Question: Anyone any idea what is up with this Magento install?
Altered some settings on a vhost (unrelated to the vhost for this particular site), and afterwards this site stopped loading?
I changed the settings back but the page still loads incorrectly.
Here is a browser shot of what it looks like, as you can see, almost blank...

This is the log that Magento is throwing:
'''
2014-07-20T14:11:41+00:00 ERR (3):
exception 'Mage_Core_Exception' with message 'Invalid block type: Mage_Banners_Block_Banners' in /home/nginx/dutchbarnheadshop/public/app/Mage.php:595
Stack trace:
#0 /home/nginx/dutchbarnheadshop/public/app/code/core/Mage/Core/Model/Layout.php(495): Mage::throwException('Invalid block t...')
#1 /home/nginx/dutchbarnheadshop/public/app/code/core/Mage/Core/Model/Layout.php(437): Mage_Core_Model_Layout->_getBlockInstance('banners/banners', Array)
#2 /home/nginx/dutchbarnheadshop/public/app/code/core/Mage/Core/Model/Email/Template/Filter.php(164): Mage_Core_Model_Layout->createBlock('banners/banners', NULL, Array)
#3 [internal function]: Mage_Core_Model_Email_Template_Filter->blockDirective(Array)
#4 /home/nginx/dutchbarnheadshop/public/lib/Varien/Filter/Template.php(134): call_user_func(Array, Array)
#5 /home/nginx/dutchbarnheadshop/public/app/code/core/Mage/Core/Model/Email/Template/Filter.php(504): Varien_Filter_Template->filter('{{block type="b...')
#6 /home/nginx/dutchbarnheadshop/public/app/code/core/Mage/Cms/Block/Block.php(54): Mage_Core_Model_Email_Template_Filter->filter('{{block type="b...')
#7 /home/nginx/dutchbarnheadshop/public/app/code/core/Mage/Core/Block/Abstract.php(919): Mage_Cms_Block_Block->_toHtml()
#8 /home/nginx/dutchbarnheadshop/public/app/design/frontend/default/fashionstore/template/page/3columns.phtml(62): Mage_Core_Block_Abstract->toHtml()
#9 /home/nginx/dutchbarnheadshop/public/app/code/core/Mage/Core/Block/Template.php(241): include('/home/nginx/dut...')
#10 /home/nginx/dutchbarnheadshop/public/app/code/core/Mage/Core/Block/Template.php(272): Mage_Core_Block_Template->fetchView('frontend/defaul...')
#11 /home/nginx/dutchbarnheadshop/public/app/code/core/Mage/Core/Block/Template.php(286): Mage_Core_Block_Template->renderView()
#12 /home/nginx/dutchbarnheadshop/public/app/code/core/Mage/Core/Block/Abstract.php(919): Mage_Core_Block_Template->_toHtml()
#13 /home/nginx/dutchbarnheadshop/public/app/code/core/Mage/Core/Model/Layout.php(555): Mage_Core_Block_Abstract->toHtml()
#14 /home/nginx/dutchbarnheadshop/public/app/code/core/Mage/Core/Controller/Varien/Action.php(390): Mage_Core_Model_Layout->getOutput()
#15 /home/nginx/dutchbarnheadshop/public/app/code/core/Mage/Catalog/controllers/CategoryController.php(161): Mage_Core_Controller_Varien_Action->renderLayout()
#16 /home/nginx/dutchbarnheadshop/public/app/code/core/Mage/Core/Controller/Varien/Action.php(418): Mage_Catalog_CategoryController->viewAction()
#17 /home/nginx/dutchbarnheadshop/public/app/code/core/Mage/Core/Controller/Varien/Router/Standard.php(250): Mage_Core_Controller_Varien_Action->dispatch('view')
#18 /home/nginx/dutchbarnheadshop/public/app/code/core/Mage/Core/Controller/Varien/Front.php(172): Mage_Core_Controller_Varien_Router_Standard->match(Object(Mage_Core_Controller_Request_Http))
#19 /home/nginx/dutchbarnheadshop/public/app/code/core/Mage/Core/Model/App.php(354): Mage_Core_Controller_Varien_Front->dispatch()
#20 /home/nginx/dutchbarnheadshop/public/app/Mage.php(684): Mage_Core_Model_App->run(Array)
#21 /home/nginx/dutchbarnheadshop/public/index.php(87): Mage::run('default', 'store')
#22 {main}
'''
Here is the nginx config:
'''
server {
server_name
**HIDDEN**
**HIDDEN**
;
listen 80;
return 301 https://**HIDDEN**$request_uri;
}
server {
server_name
**HIDDEN**
**HIDDEN**
;
listen 443 ssl;
ssl_certificate ssl/dutchbarnheadshop.pem;
ssl_certificate_key ssl/dutchbarnheadshop.key;
root /home/nginx/dutchbarnheadshop/public;
#index index.html index.php;
access_log /home/nginx/dutchbarnheadshop/logs/access.log;
error_log /home/nginx/dutchbarnheadshop/logs/error.log;
location / {
index index.html index.php;
try_files $uri $uri/ @handler;
expires 30d;
}
location ^~ /app/ { deny all; }
location ^~ /includes/ { deny all; }
location ^~ /lib/ { deny all; }
location ^~ /media/downloadable/ { deny all; }
location ^~ /pkginfo/ { deny all; }
location ^~ /report/config.xml { deny all; }
location ^~ /var/ { deny all; }
location /var/export {
auth_basic "Restricted";
auth_basic_user_file htpasswd;
autoindex on;
}
location /. {
return 404;
}
location @handler {
rewrite / /index.php;
}
location ~ .php/ {
rewrite ^(.*.php)/ $1 last;
}
location ~ .php$ {
if (!-e $request_filename) { rewrite / /index.php last; }
expires off;
fastcgi_pass unix:/var/run/php5-fpm.sock;
fastcgi_param HTTPS $fastcgi_https;
fastcgi_param SCRIPT_FILENAME $document_root$fastcgi_script_name;
fastcgi_param MAGE_RUN_CODE default;
fastcgi_param MAGE_RUN_TYPE store;
fastcgi_param MAGE_IS_DEVELOPER_MODE true;
include fastcgi_params;
fastcgi_buffer_size 128k;
fastcgi_buffers 256 16k;
fastcgi_busy_buffers_size 256k;
fastcgi_temp_file_write_size 256k;
fastcgi_read_timeout 240;
}
}
'''
I have no idea why it's not loading! It's making me tear my hair out!
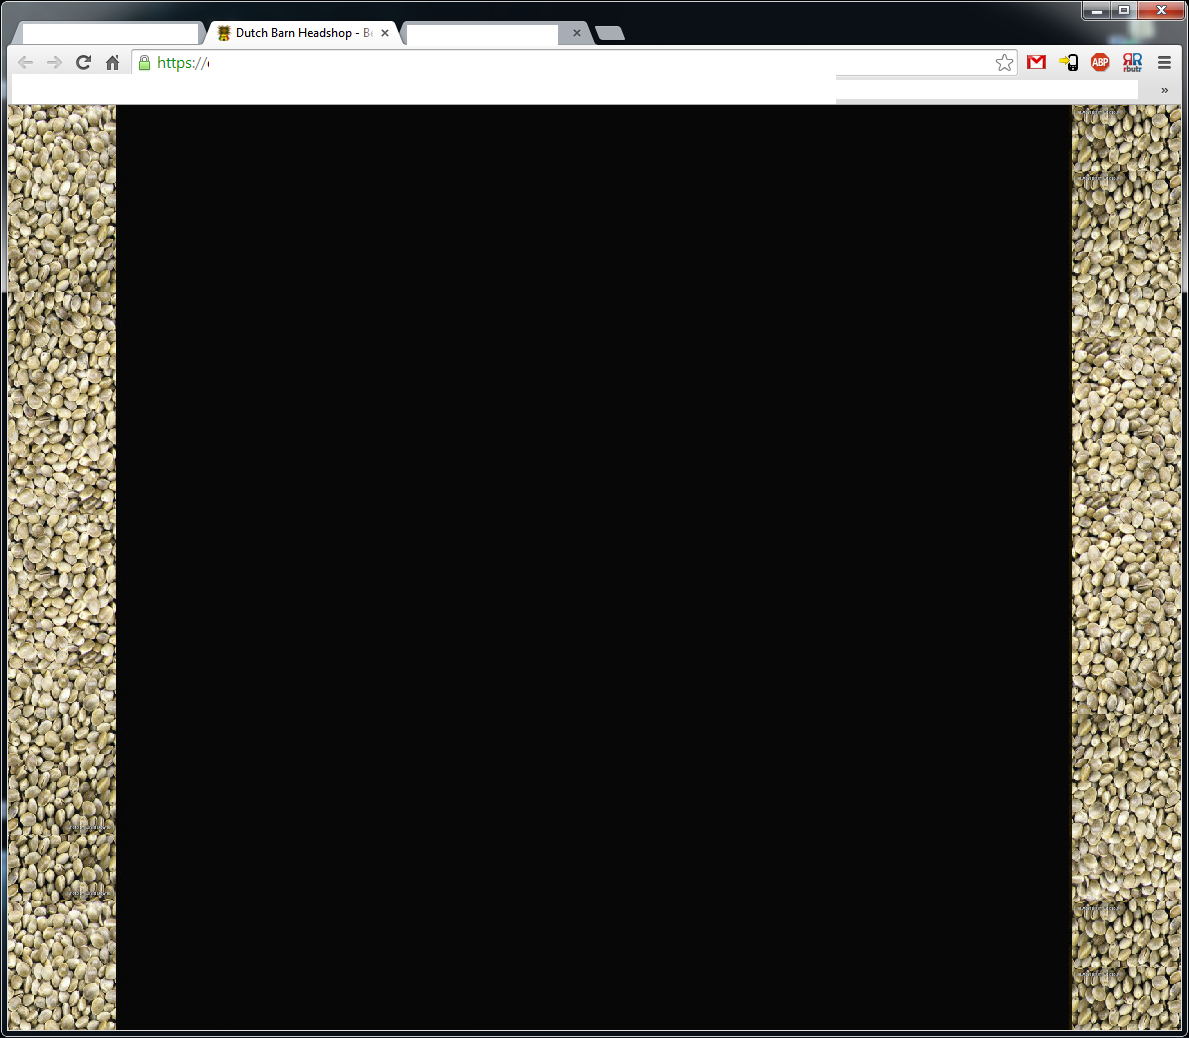
Answer: I managed to find out the problem, after Magento started throwing an error on the page itself saying:
'''
Parse error: syntax error, unexpected 'this' (T_STRING), expecting variable (T_VARIABLE) or '$' in
/home/nginx/dutchbarnheadshop/public/app/design/frontend/default/fashionstore/template/page/html/header.phtml on line 52
'''
So I opened up header.phtml, as indicated by the error and found this:
'''
<?php echo $ this -> getChildHtml('qbanner.top') ?>
'''
As you can see, the space between $ and this is unwanted, so I removed it, restarted php5-fpm and it worked again!
I think this is because this particular file was cached by php5-xcache and when I restarted the server yesterday the cache was obviously wiped. When it tried to reload this file, the file had a syntax error.
Thanks to everyone for their suggestions!